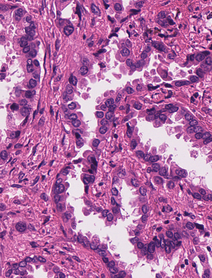
Tumor epithelial tissue: yes
Tumor-associated stroma tissue: yes
Normal tissue: no